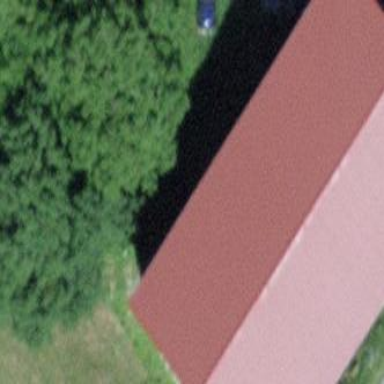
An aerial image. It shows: Warehouse building.